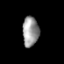
Tissue: prostate
Cell type: Epithelial cells
Senescence score: 0.6965
Nuclear area (px): 483
Mean DAPI intensity: 150.292